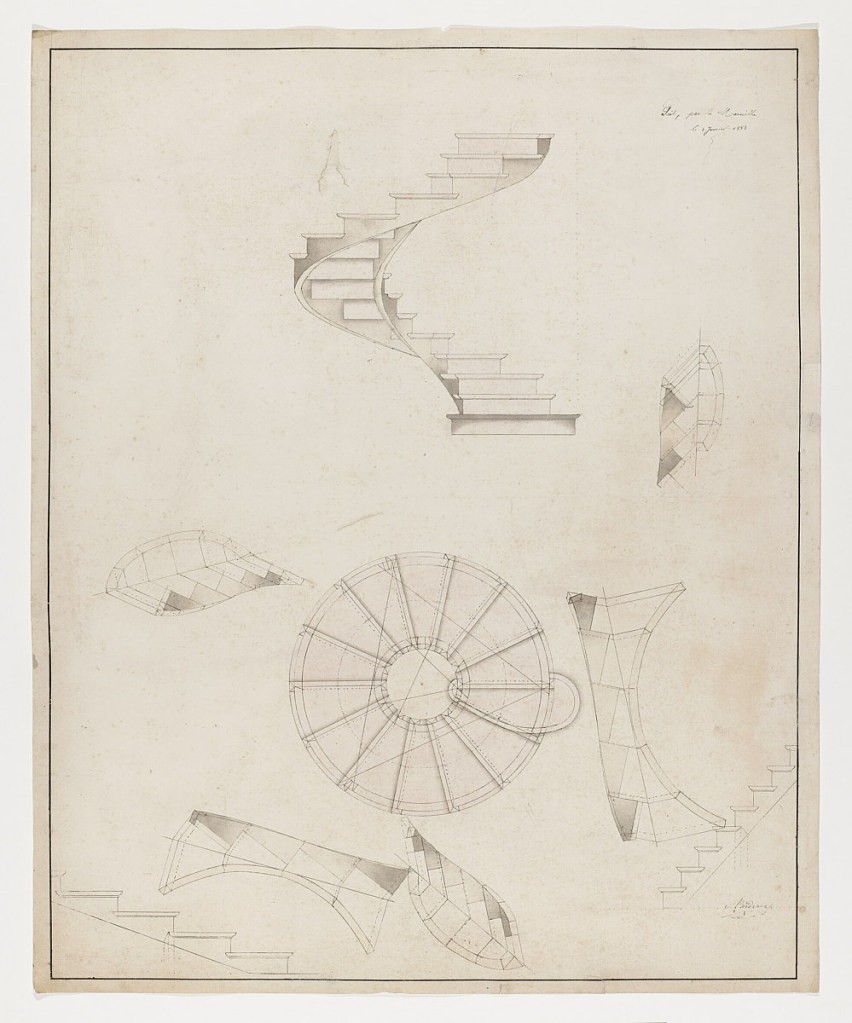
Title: Perspective and Plan View of a Spiral Staircase that Turns to the Left
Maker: Adolph Bordeaux, French, active 1880–1890
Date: January 2, 1883
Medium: Graphite, pen and black ink, brush and grey watercolor on cream laid paper
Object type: Drawing
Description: Plan and elevation of spiral staircases. Details on lower portion of the design.